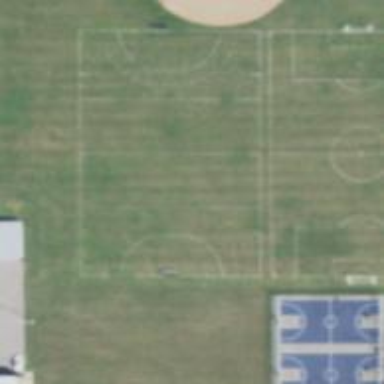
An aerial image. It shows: Soccer pitch for outdoor sports and leisure activities.